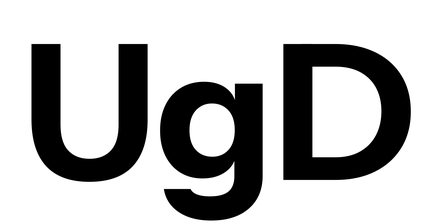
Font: InstrumentSans_Bold